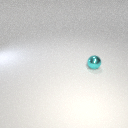
small cyan metal sphere